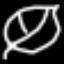
Label: leaf